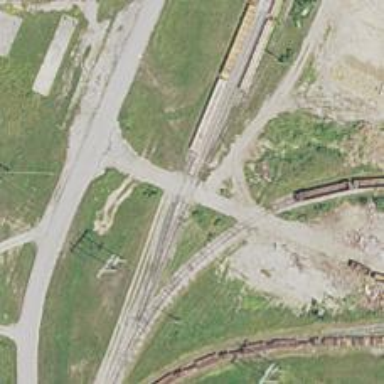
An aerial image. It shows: Level crossing along the railway.